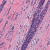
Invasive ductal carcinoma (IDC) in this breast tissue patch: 0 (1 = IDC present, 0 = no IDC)